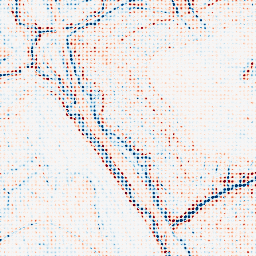
Category: edge_preserving
Decomposition family: bilateral
Decomposition parameters: d: 9
sigma_color: 25
sigma_space: 50
Upsampling method: sinc_hamming
Upsampling parameters: scale: 8
kernel_size: 4
Upsampling scale: 8